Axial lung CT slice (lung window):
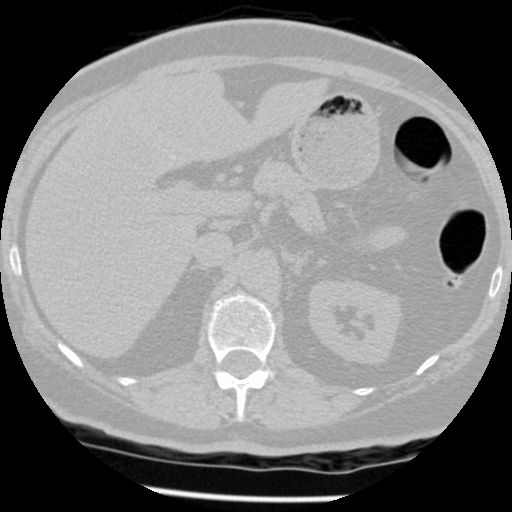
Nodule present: no